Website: walmart
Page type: store-pickup
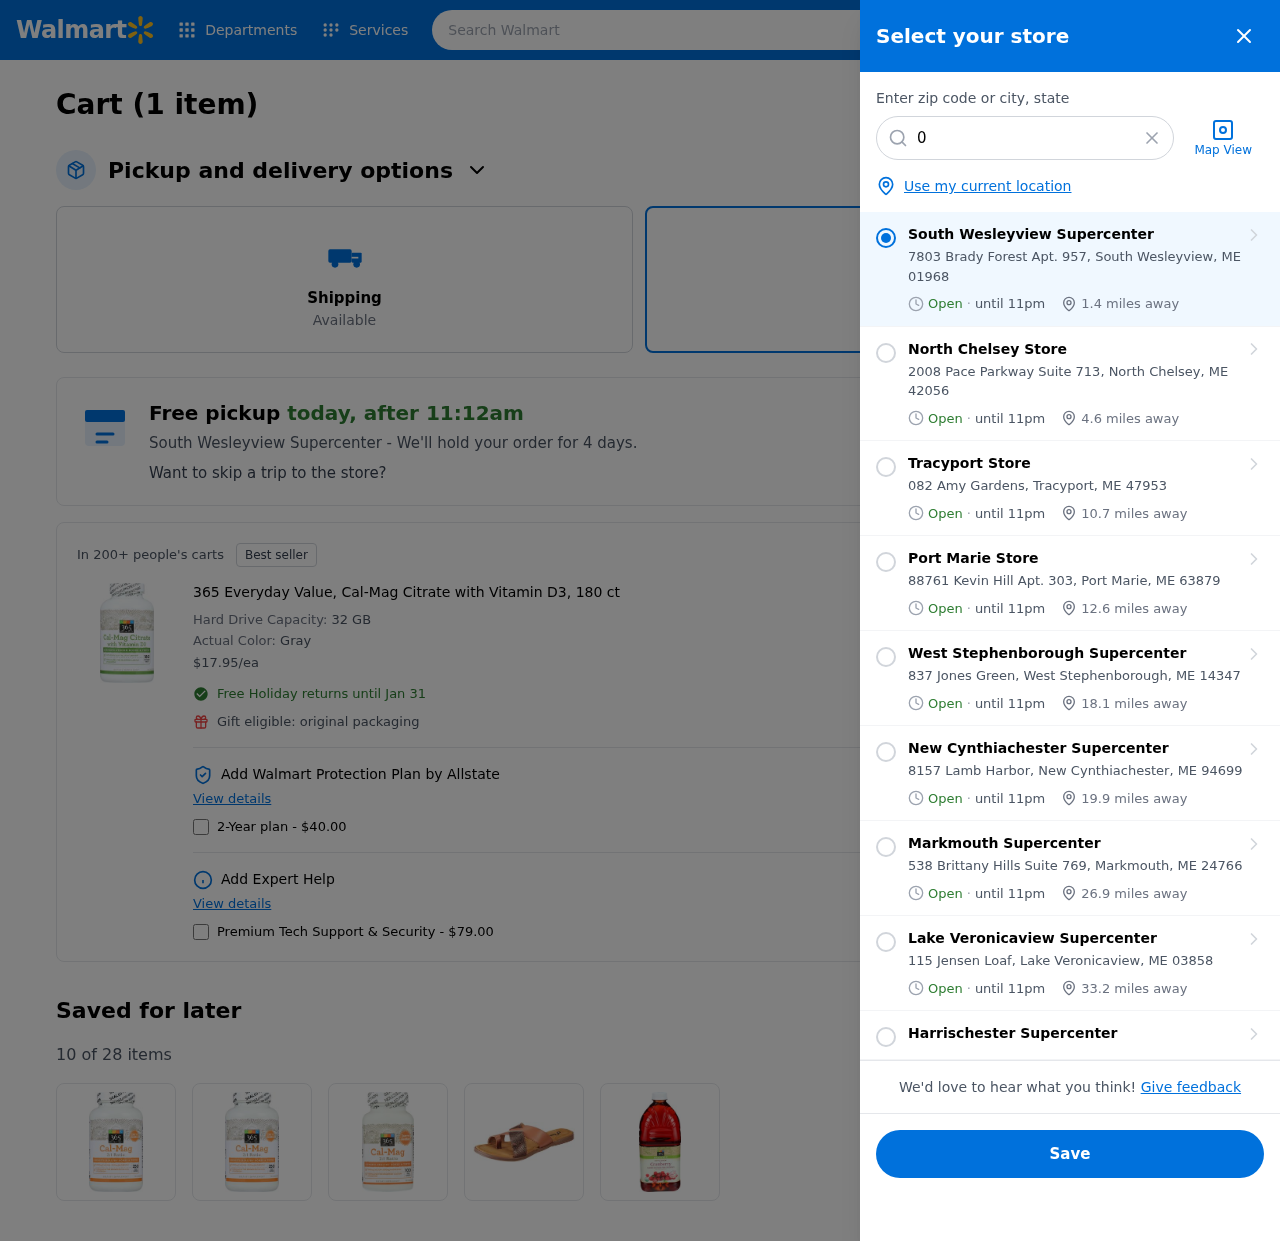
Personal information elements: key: PII_CITY
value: South Wesleyview
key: PII_CITY
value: South Wesleyview Supercenter
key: PII_CITY_STATE_ZIP
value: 7803 Brady Forest Apt. 957, South Wesleyview, ME 01968
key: PII_LOCATION1_CITY
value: North Chelsey Store
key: PII_LOCATION1_CITY_STATE_ZIP
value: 2008 Pace Parkway Suite 713, North Chelsey, ME 42056
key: PII_LOCATION2_CITY
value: Tracyport Store
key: PII_LOCATION2_CITY_STATE_ZIP
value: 082 Amy Gardens, Tracyport, ME 47953
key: PII_LOCATION3_CITY
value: Port Marie Store
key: PII_LOCATION3_CITY_STATE_ZIP
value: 88761 Kevin Hill Apt. 303, Port Marie, ME 63879
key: PII_LOCATION4_CITY
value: West Stephenborough Supercenter
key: PII_LOCATION4_CITY_STATE_ZIP
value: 837 Jones Green, West Stephenborough, ME 14347
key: PII_LOCATION5_CITY
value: New Cynthiachester Supercenter
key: PII_LOCATION5_CITY_STATE_ZIP
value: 8157 Lamb Harbor, New Cynthiachester, ME 94699
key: PII_LOCATION6_CITY
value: Markmouth Supercenter
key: PII_LOCATION6_CITY_STATE_ZIP
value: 538 Brittany Hills Suite 769, Markmouth, ME 24766
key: PII_LOCATION7_CITY
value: Lake Veronicaview Supercenter
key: PII_LOCATION7_CITY_STATE_ZIP
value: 115 Jensen Loaf, Lake Veronicaview, ME 03858
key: PII_LOCATION8_CITY
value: Harrischester Supercenter
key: PII_POSTCODE
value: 01968
Product elements: key: PRODUCT1_NAME
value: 365 Everyday Value, Cal-Mag Citrate with Vitamin D3, 180 ct
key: PRODUCT1_PRICE
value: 17.95
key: PRODUCT1_DESC
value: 32 GB
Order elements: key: ORDER_NUM_ITEMS
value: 1
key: ORDER_NUM_ITEMS
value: Cart (1 item)
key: ORDER_DELIVERY_DATE
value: today, after 11:12am
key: ORDER_ITEM1_QUANTITY
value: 1
Search elements: key: HEADER_SEARCH
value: Search Walmart
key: SEARCH_LOCATION
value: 01968